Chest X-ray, AP view. Patient: 58 years old, sex M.
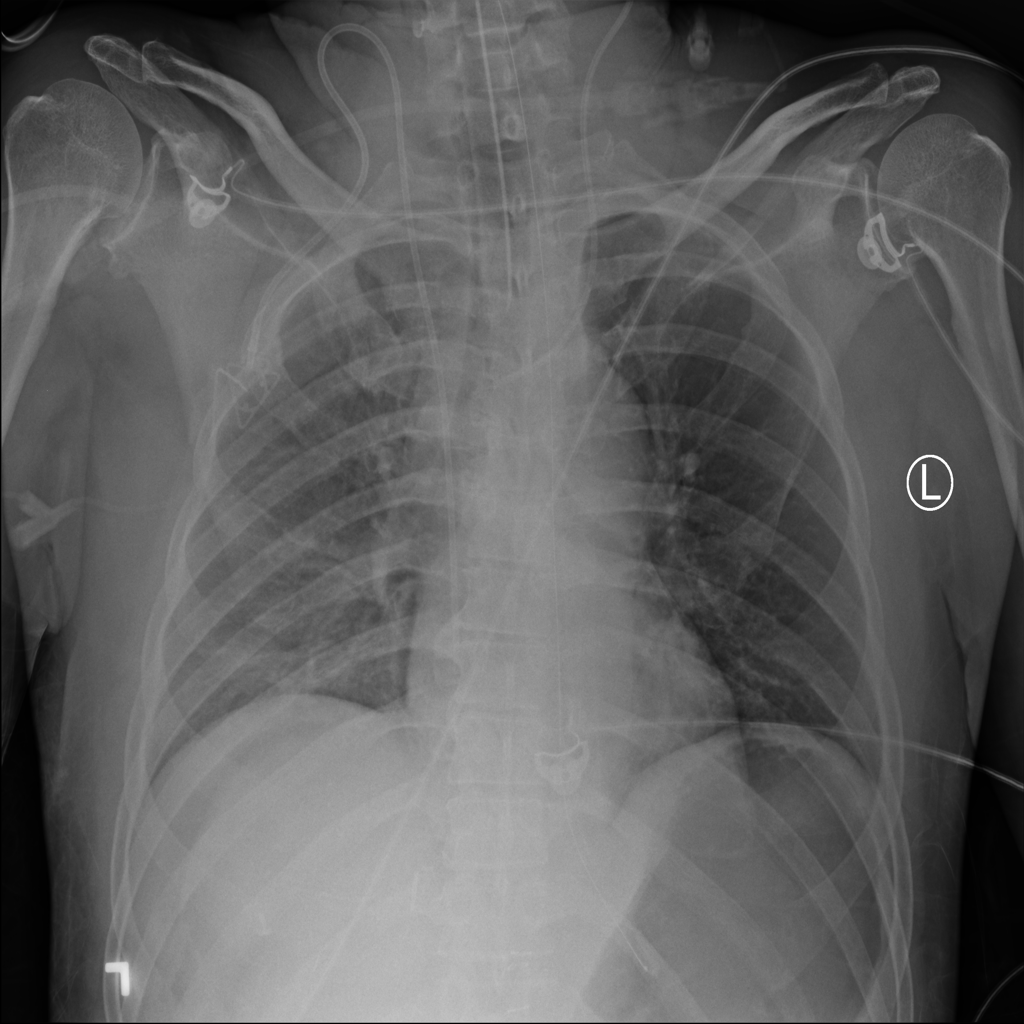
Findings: Atelectasis, Edema, Infiltration